四年级 · 组合几何学
下面各图形中, ( ) 不是轴对称图形。

B. $\bigcirc$
C.

19. 沿着等腰三角形底边上的高将等腰三角形剪成两部分, 这两部分是完全相同的 ( )三角形。
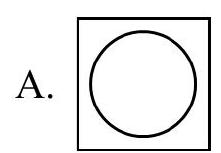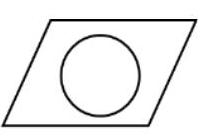
A. 直角
B. 锐角
C. 钝角
答案: C